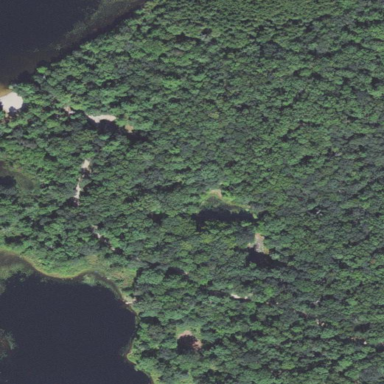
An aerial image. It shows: Mixed leaf woodland.